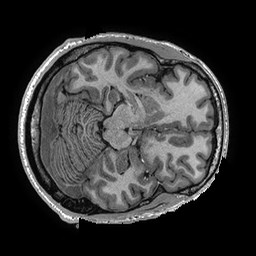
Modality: T1w
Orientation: axial
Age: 30
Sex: male
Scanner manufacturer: ge
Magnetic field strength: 3 T
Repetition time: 0.006952 s
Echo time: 0.00292 s